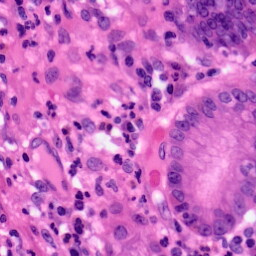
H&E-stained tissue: Pancreatic